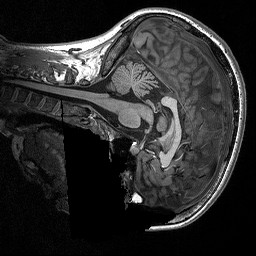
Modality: T1w
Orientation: sagittal
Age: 24
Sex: female
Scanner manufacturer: siemens
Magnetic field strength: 3 T
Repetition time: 2.3 s
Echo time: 0.00298 s